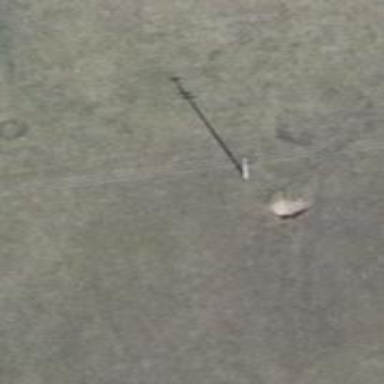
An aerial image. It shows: Minor power line with 3 cables.